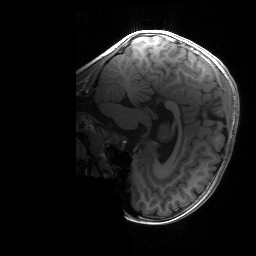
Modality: T1w
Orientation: sagittal
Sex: female
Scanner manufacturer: siemens
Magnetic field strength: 3 T
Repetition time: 1.9 s
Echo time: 0.00243 s